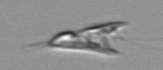
Label: Chrysochromulina_lanceolata